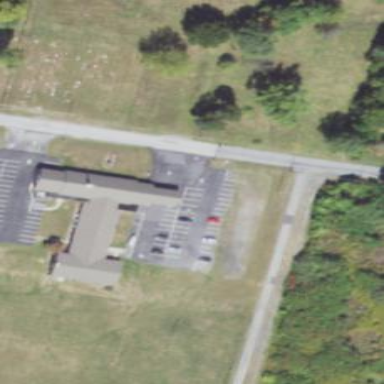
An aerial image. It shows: Building that serves as place of worship.